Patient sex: F
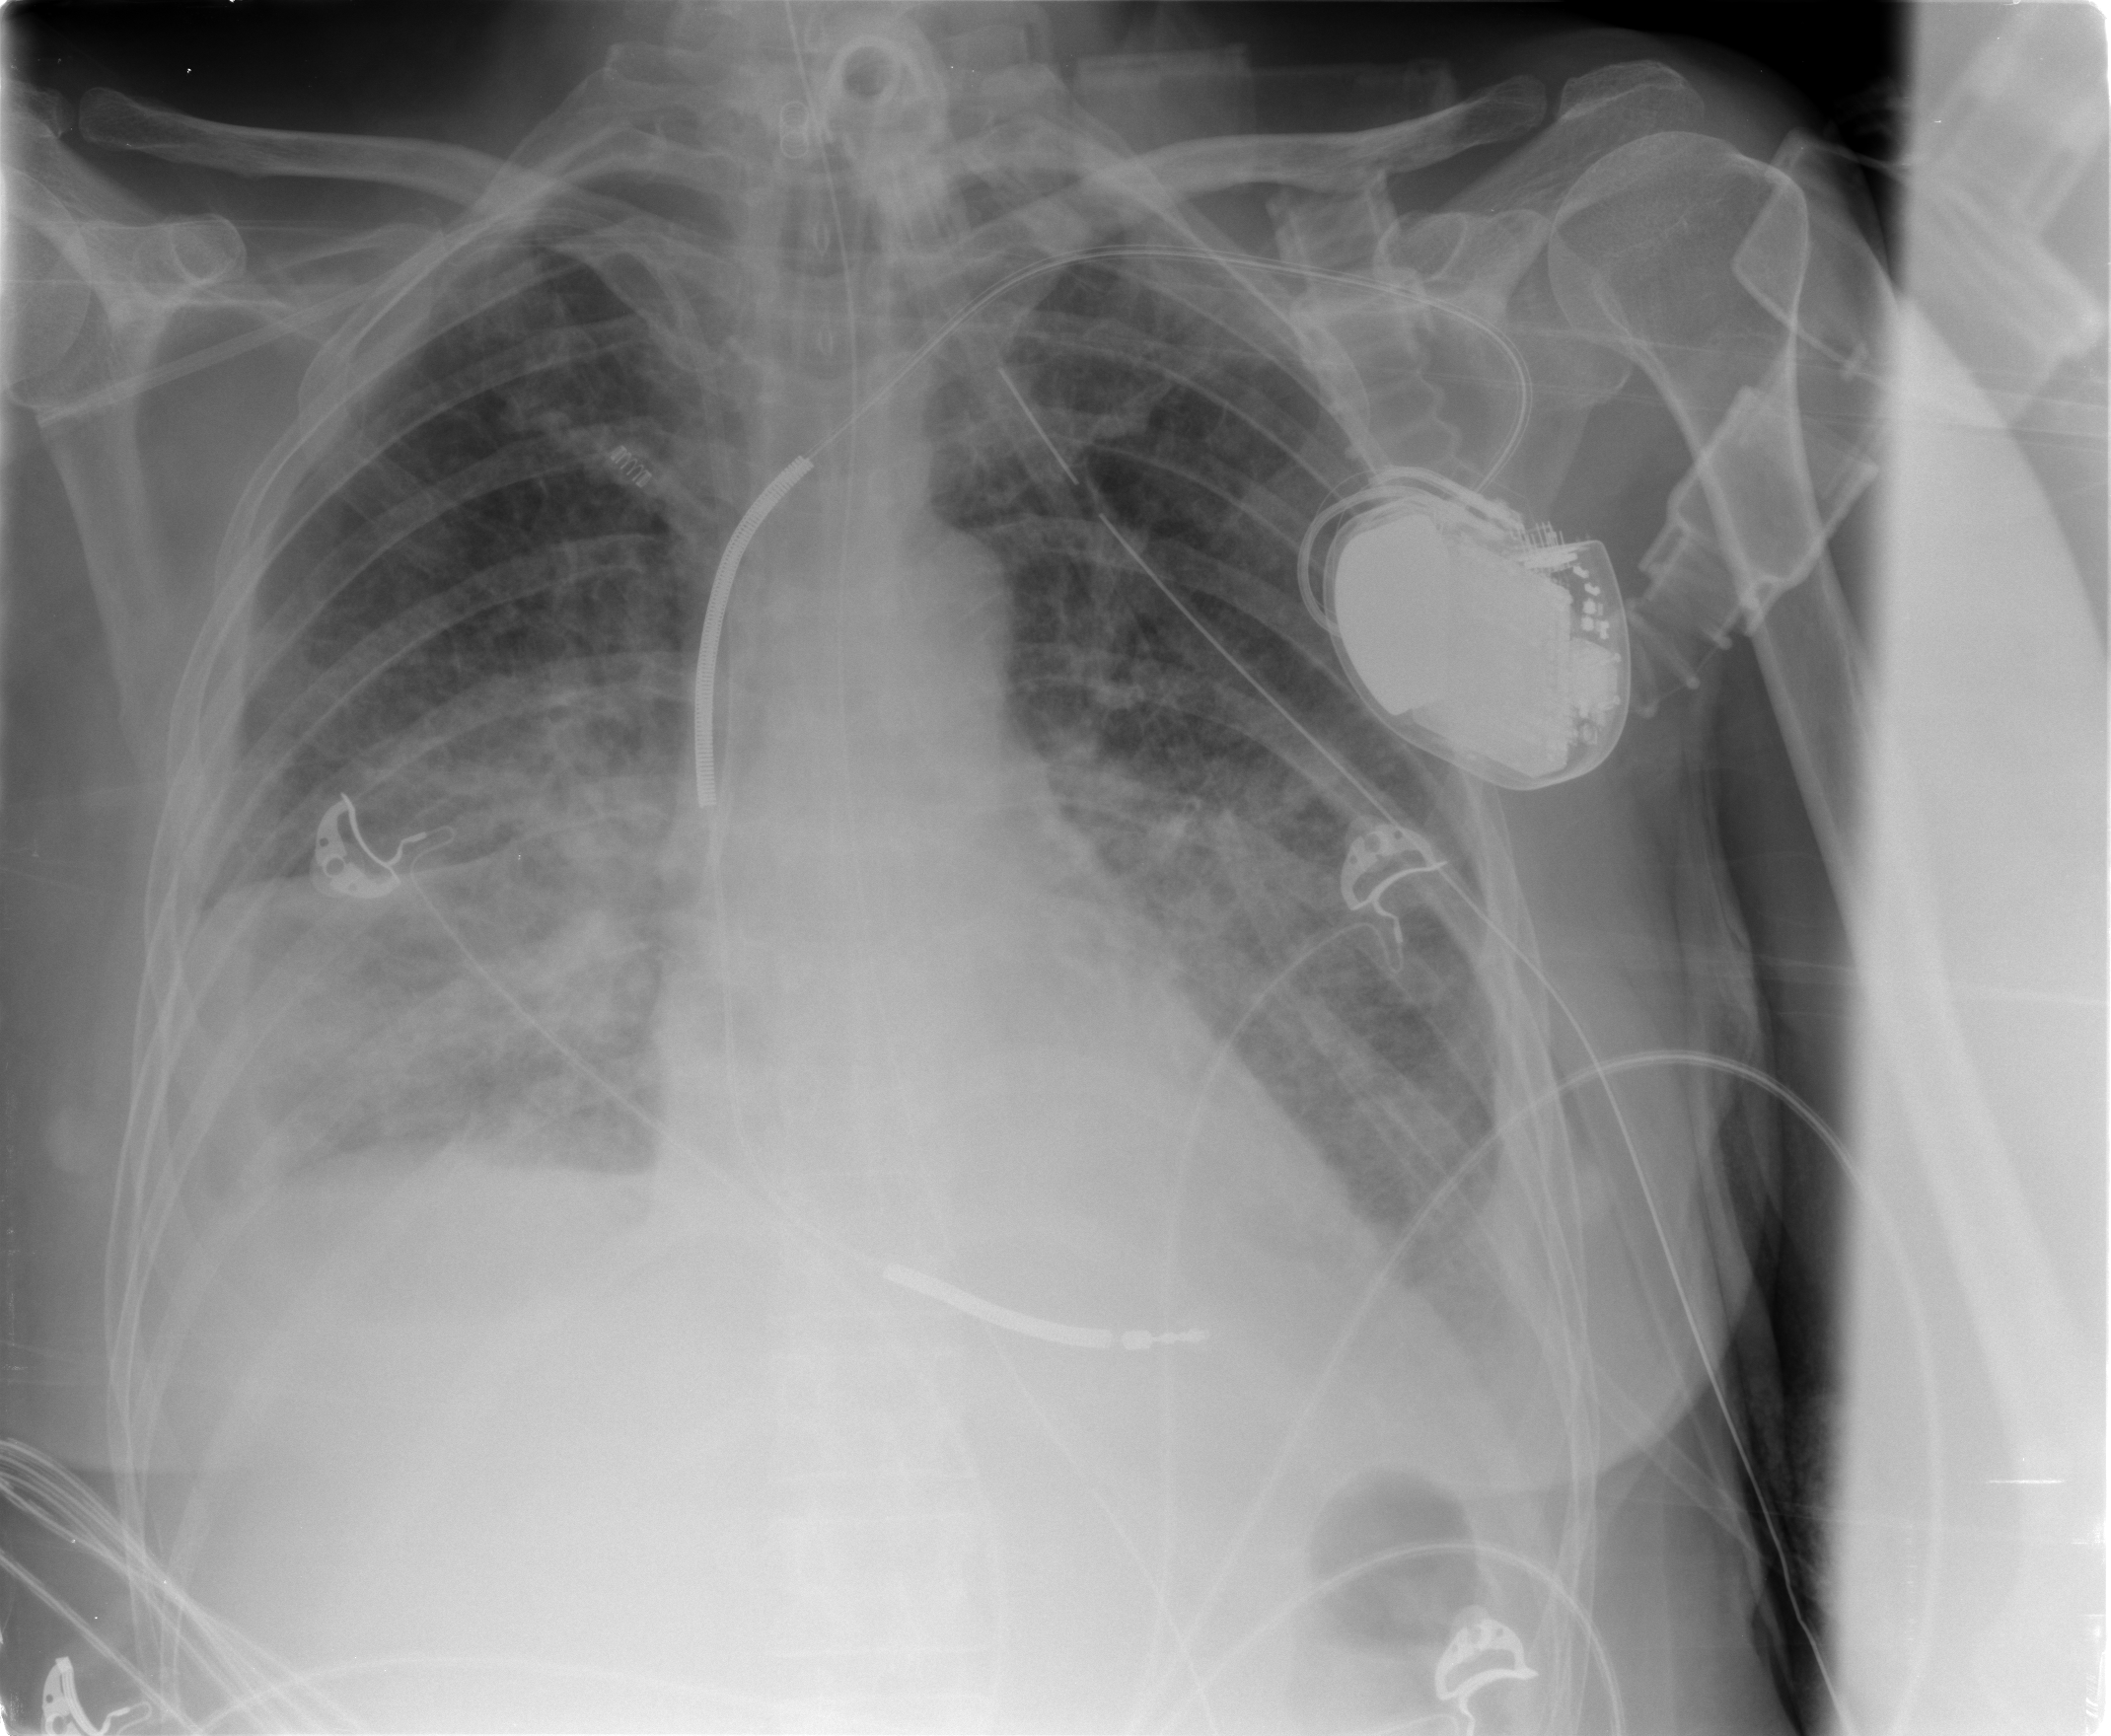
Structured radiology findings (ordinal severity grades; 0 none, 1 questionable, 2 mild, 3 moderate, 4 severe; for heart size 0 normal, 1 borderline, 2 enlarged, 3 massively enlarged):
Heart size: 0
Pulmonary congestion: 3
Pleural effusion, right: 3
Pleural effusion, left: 2
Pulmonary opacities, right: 3
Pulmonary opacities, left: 2
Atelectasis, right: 3
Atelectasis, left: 2